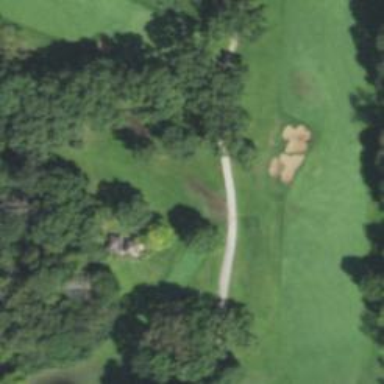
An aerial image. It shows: Service road used as golf cart path.